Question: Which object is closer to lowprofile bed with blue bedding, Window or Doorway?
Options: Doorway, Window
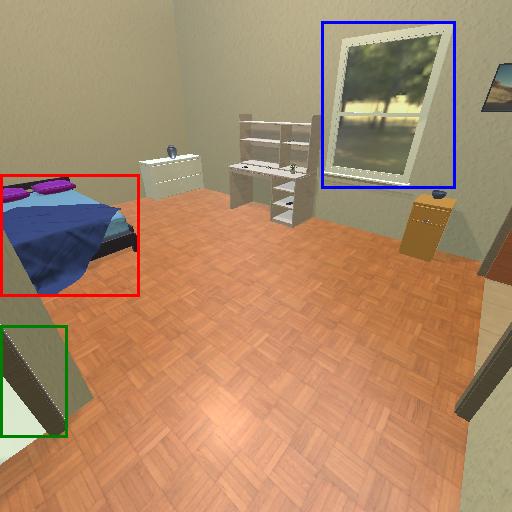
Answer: Doorway